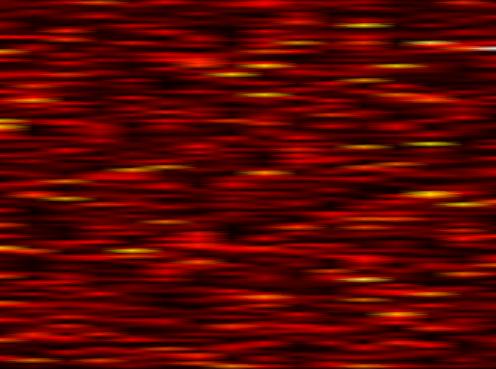
Label: FBMC